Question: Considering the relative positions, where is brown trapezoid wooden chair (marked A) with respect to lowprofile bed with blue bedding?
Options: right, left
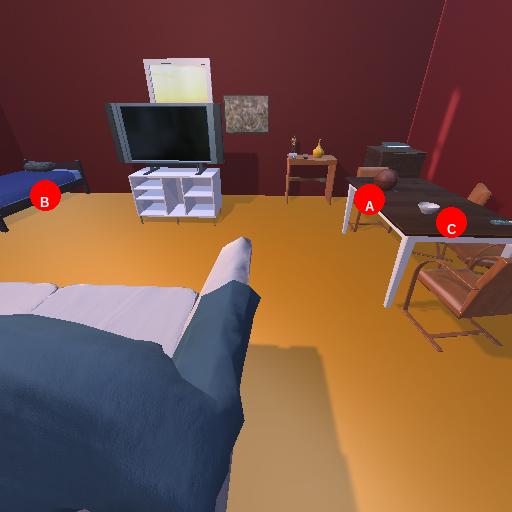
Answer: right